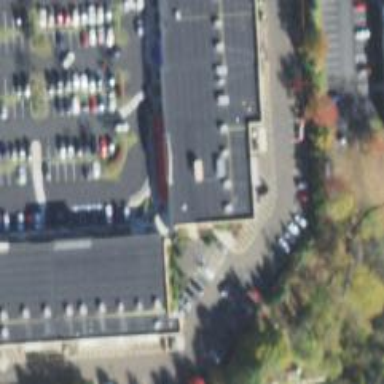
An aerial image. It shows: Supermarket.